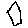
Label: hexagon